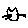
Label: cat